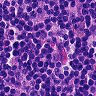
Metastatic tissue present: no